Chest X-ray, PA view. Patient: 33 years old, sex M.
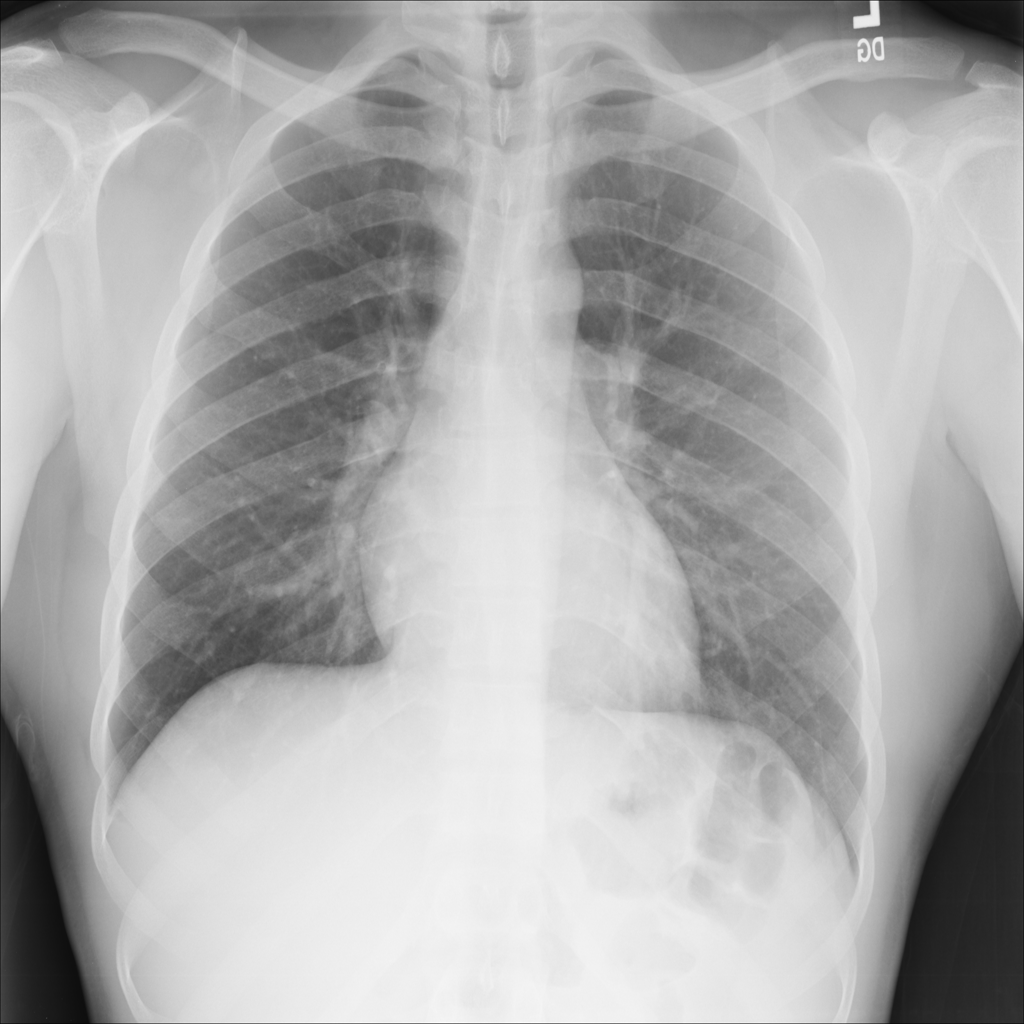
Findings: No Finding